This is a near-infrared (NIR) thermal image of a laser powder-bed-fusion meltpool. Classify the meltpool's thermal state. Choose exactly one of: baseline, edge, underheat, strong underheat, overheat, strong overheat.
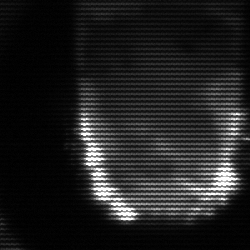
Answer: baseline